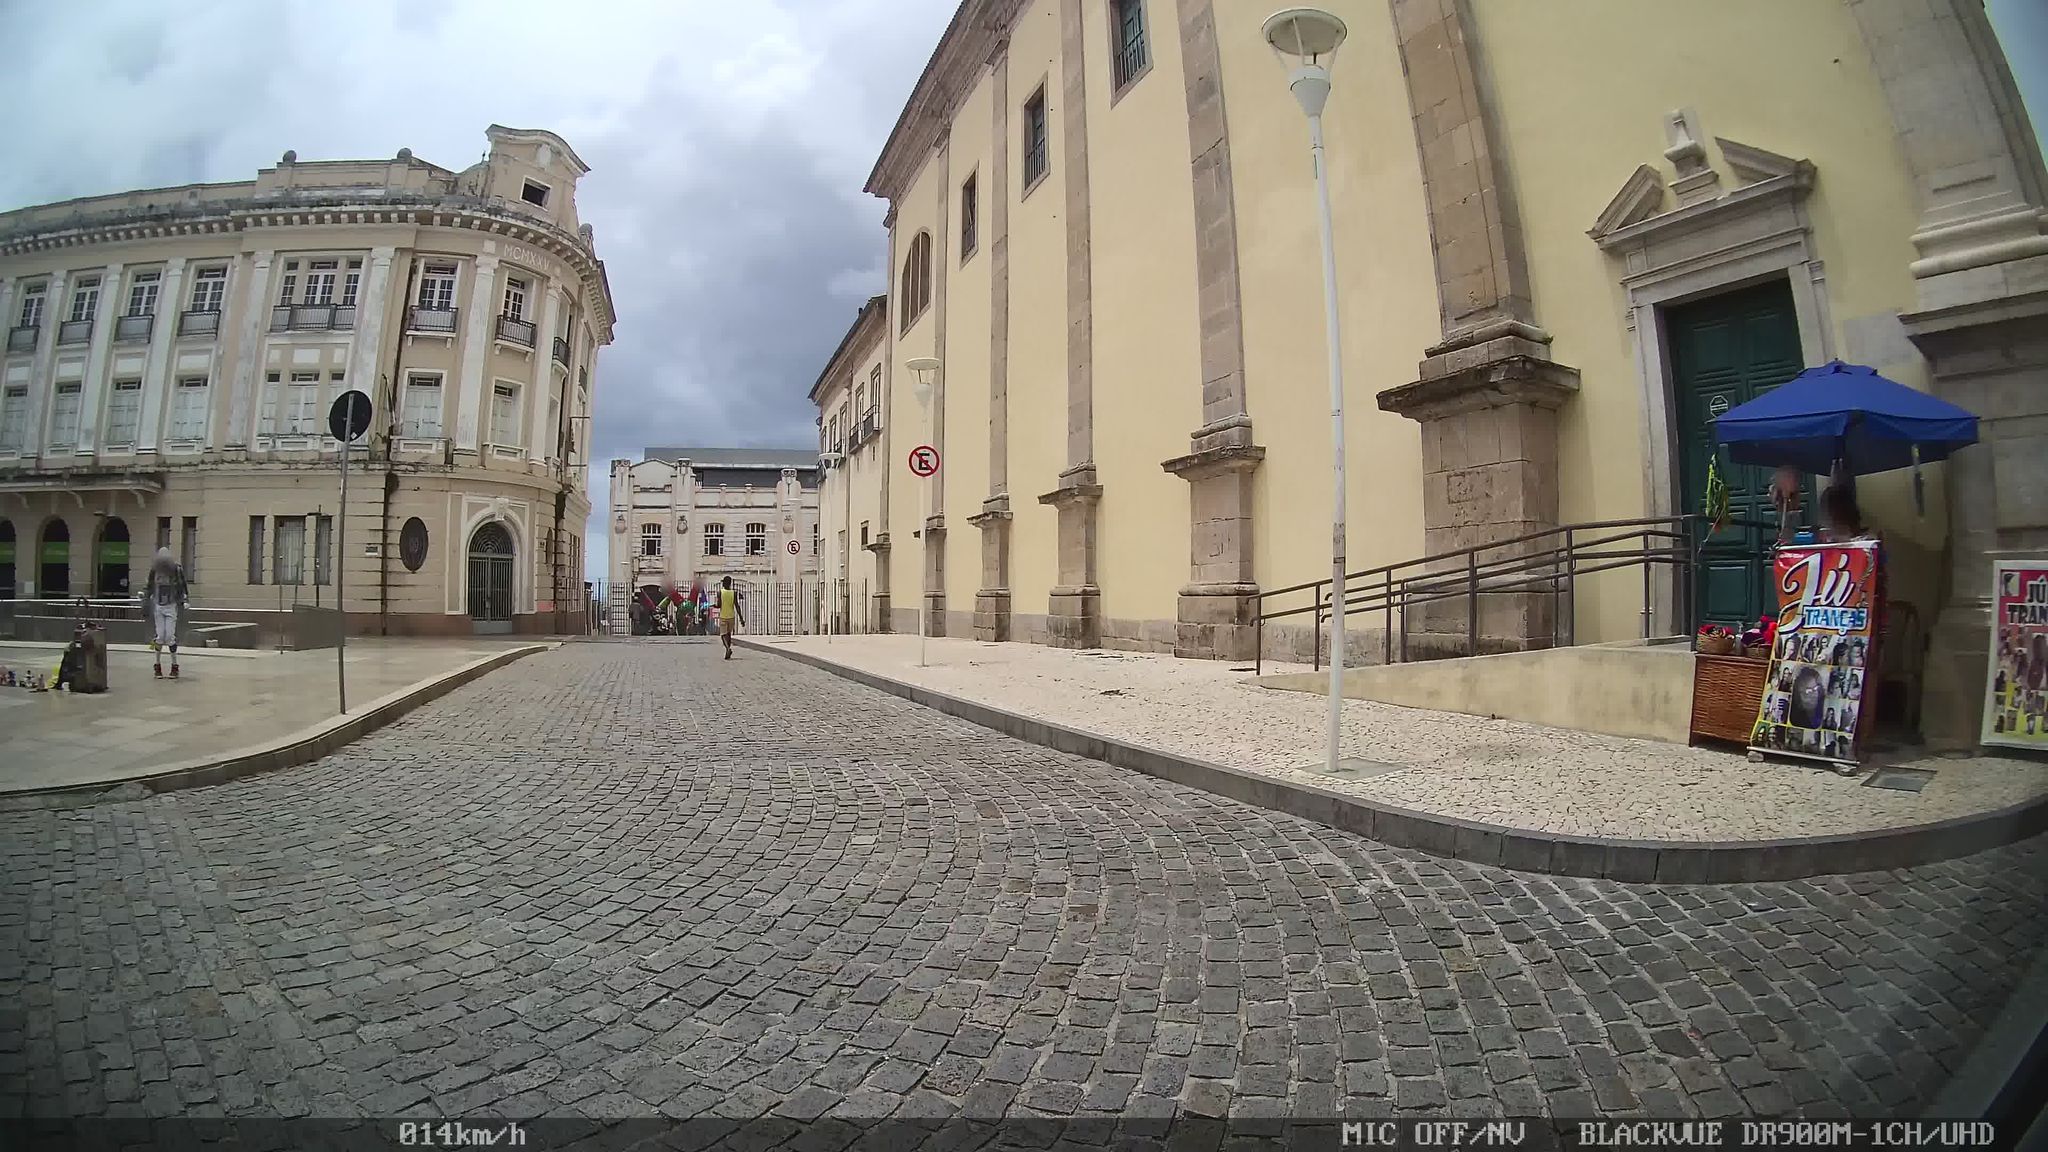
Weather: clear
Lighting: day
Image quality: good
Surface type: walking surface
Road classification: pedestrian, residential, footway
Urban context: urban centre
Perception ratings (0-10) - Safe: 6.43, Lively: 6.49, Beautiful: 6.98, Boring: 4.38, Depressing: 6.53, Wealthy: 8.82